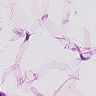
Metastatic tissue present: no